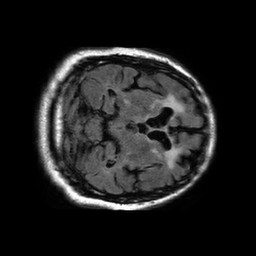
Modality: FLAIR
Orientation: axial
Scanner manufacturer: philips
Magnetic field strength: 1.5 T
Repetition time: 6 s
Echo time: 0.12 s